Field crop: maize
Growth stage: 1
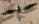
Species: atriplex